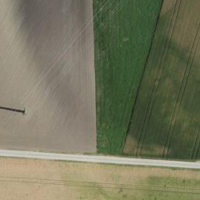
EUNIS habitat code: 52
Species observed at this site:
Datura stramonium